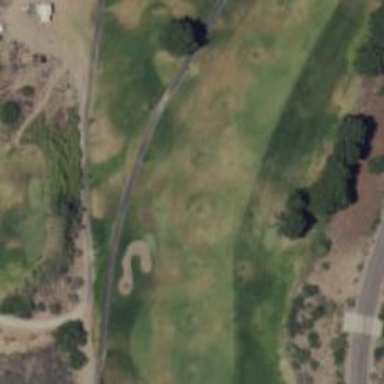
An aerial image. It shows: View of golf hole.